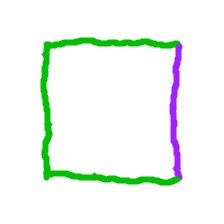
Shape: square